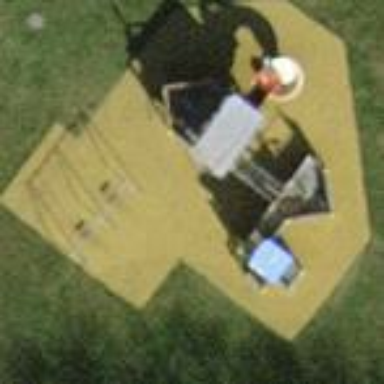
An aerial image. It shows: Playground area for leisure activities on the land.